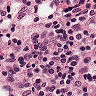
Metastatic tissue present: no